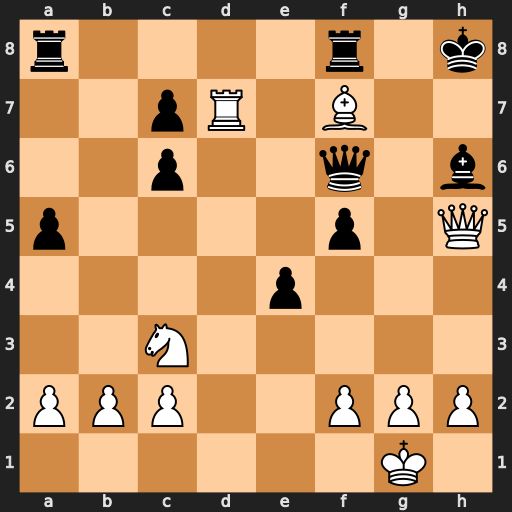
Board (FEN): r4r1k/2pR1B2/2p2q1b/p4p1Q/4p3/2N5/PPP2PPP/6K1
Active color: w
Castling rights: -
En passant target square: -
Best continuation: Bg6 Qg5 Rh7+ Kg8 Rxh6